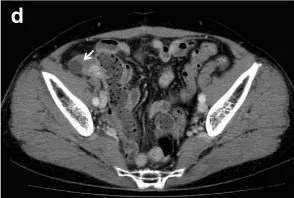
Re-examination by enhanced computed tomography (CT) scan. On the outside. Of the ileocecal region.
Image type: radiology (ct)